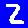
Digit: 2